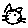
Label: cat